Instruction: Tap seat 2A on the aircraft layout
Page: seats
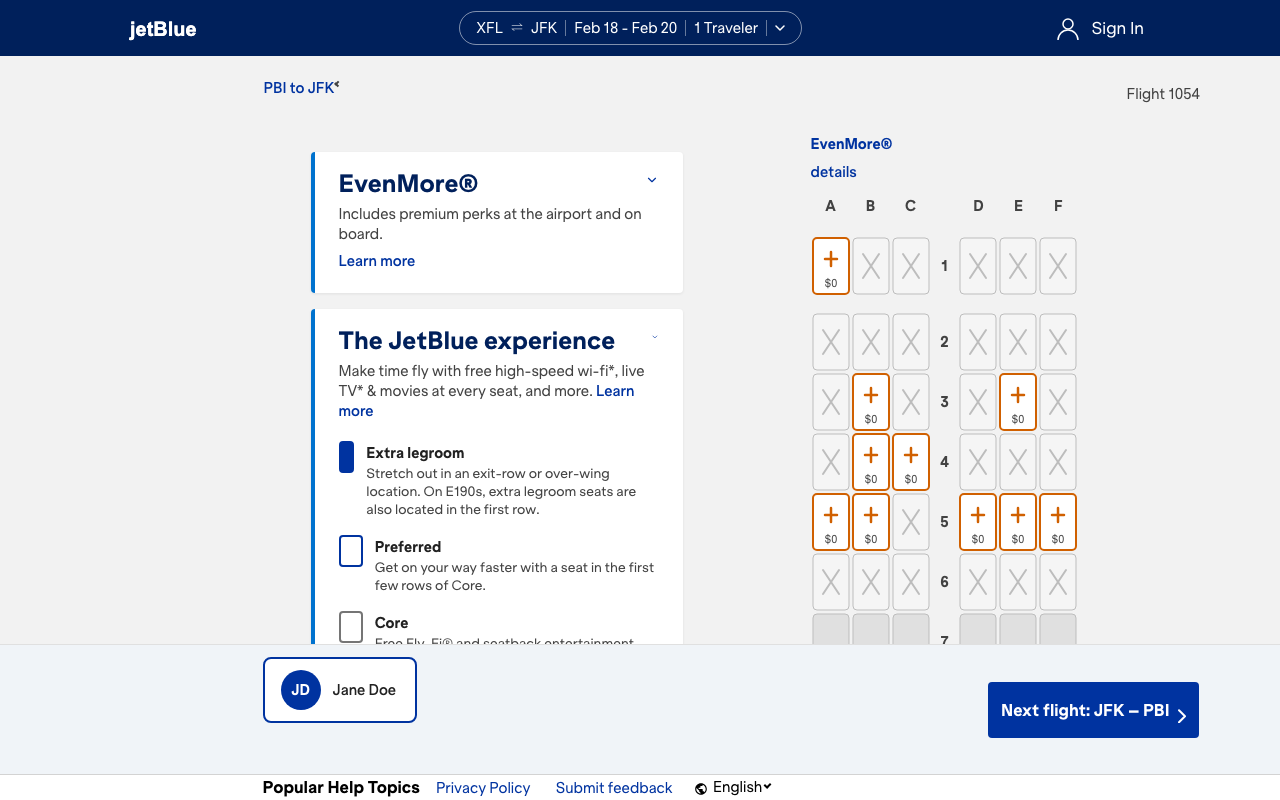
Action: click